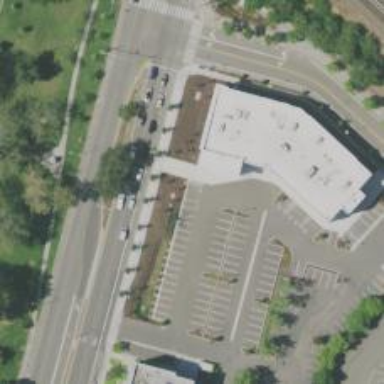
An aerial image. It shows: Parking space is available.